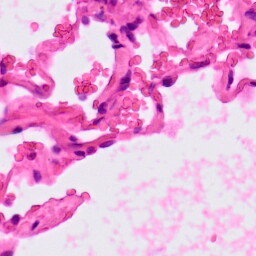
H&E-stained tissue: Lung